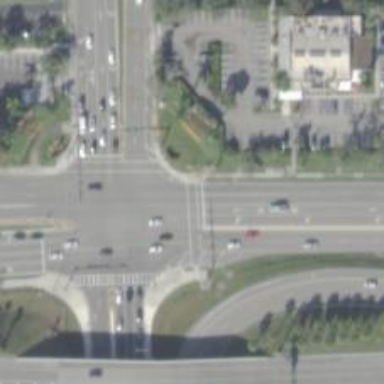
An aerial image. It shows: Crossing with line markings on the road.